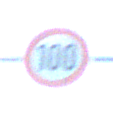
Verkehrszeichen: Geschwindigkeit100
Umgebung: Outdoor, RoadRail
Tageszeit: MorningAfternoon
Wetter: Clear
Licht: Natural
Jahreszeit: NotSpecified
Kontrast: HighContrast